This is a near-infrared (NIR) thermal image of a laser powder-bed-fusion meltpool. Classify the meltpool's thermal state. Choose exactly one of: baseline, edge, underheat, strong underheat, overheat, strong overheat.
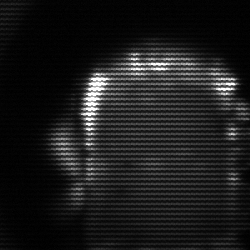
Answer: baseline